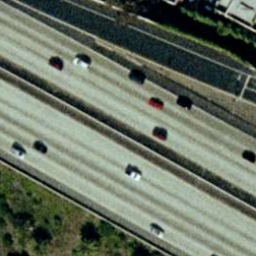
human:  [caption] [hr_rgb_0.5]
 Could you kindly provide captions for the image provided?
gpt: Two straight freeways closed to each other with some cars on the roads .

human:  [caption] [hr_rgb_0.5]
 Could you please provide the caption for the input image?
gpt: There are two straight freeways closed to each other .

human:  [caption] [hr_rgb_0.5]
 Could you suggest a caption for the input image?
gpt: Some cars are on the freeways .

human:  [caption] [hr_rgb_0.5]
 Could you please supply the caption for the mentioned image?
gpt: There are two straight freeways closed to each other with some cars on the roads .

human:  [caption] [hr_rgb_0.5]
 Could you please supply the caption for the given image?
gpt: There are some cars are on the freeways .